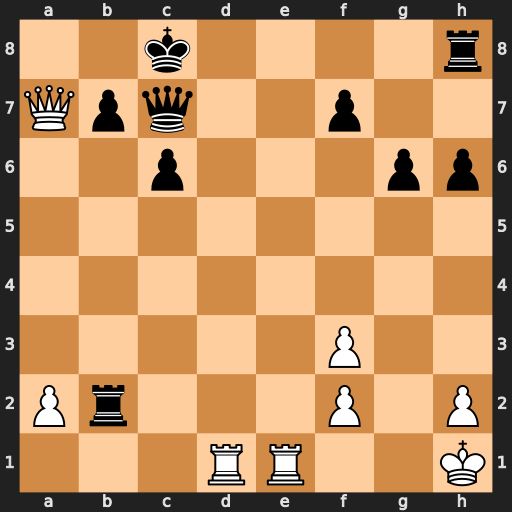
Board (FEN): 2k4r/Qpq2p2/2p3pp/8/8/5P2/Pr3P1P/3RR2K
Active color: w
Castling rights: -
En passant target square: -
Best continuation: Qd4 Rd8 Qxb2